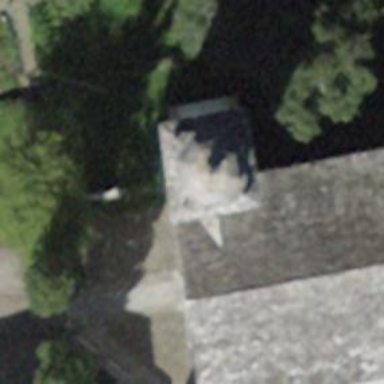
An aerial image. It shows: Building part that is bell tower. It is tower classified as bell tower.